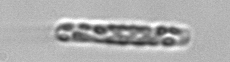
Label: Dactyliosolen_fragilissimus